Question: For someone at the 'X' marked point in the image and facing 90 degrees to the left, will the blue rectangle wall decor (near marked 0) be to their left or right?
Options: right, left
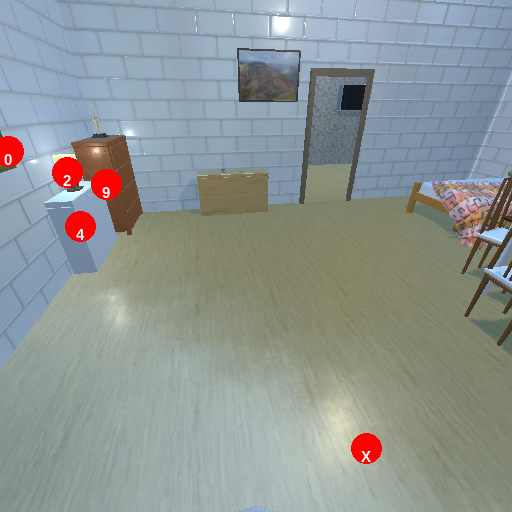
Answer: right